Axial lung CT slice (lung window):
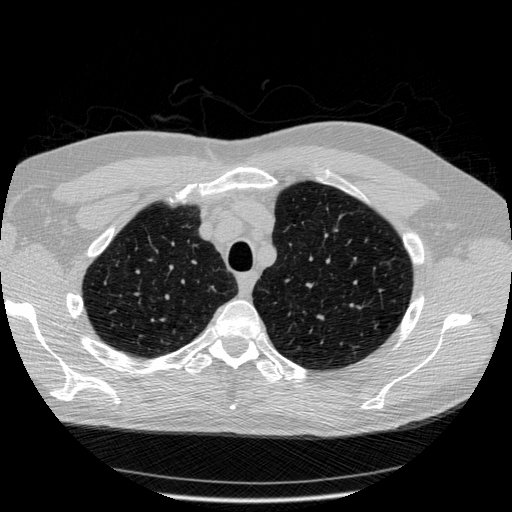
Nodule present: no